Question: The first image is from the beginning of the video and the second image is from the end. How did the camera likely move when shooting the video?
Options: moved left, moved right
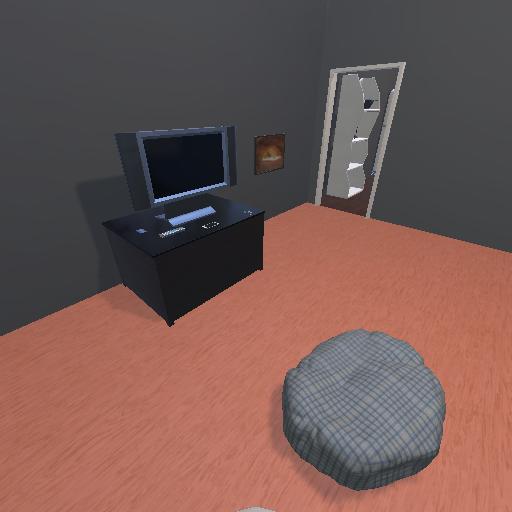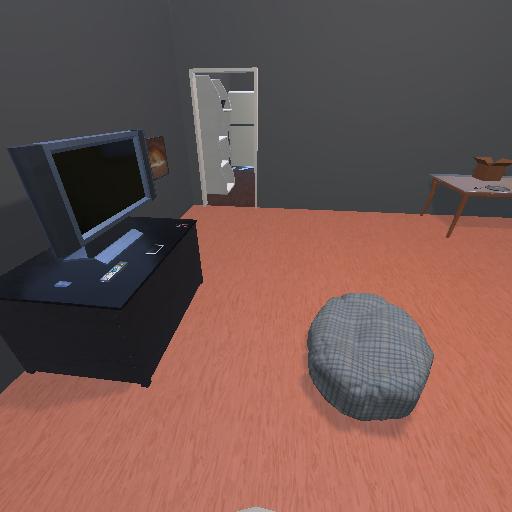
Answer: moved left